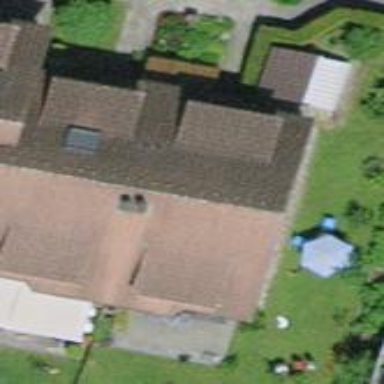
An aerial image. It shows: Simple and straightforward house.